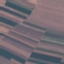
Land use / land cover class: AnnualCrop